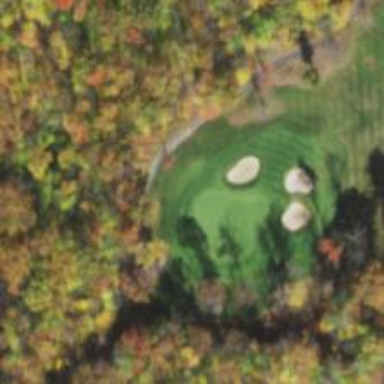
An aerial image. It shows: Golf hole.